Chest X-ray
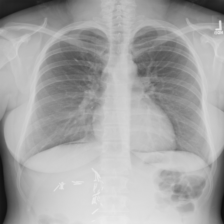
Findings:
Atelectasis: negative
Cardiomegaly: negative
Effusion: negative
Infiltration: negative
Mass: negative
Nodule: negative
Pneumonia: negative
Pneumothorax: negative
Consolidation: negative
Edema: negative
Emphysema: negative
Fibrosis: negative
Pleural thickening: negative
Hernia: negative